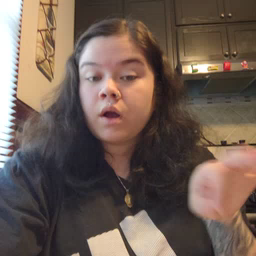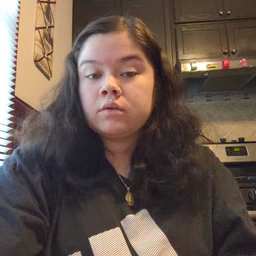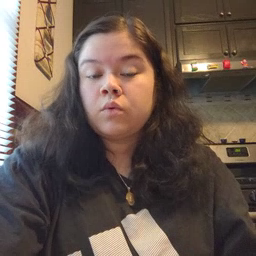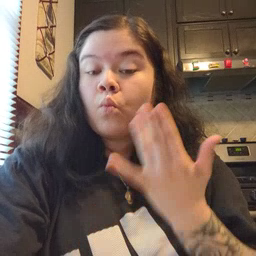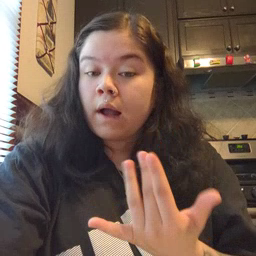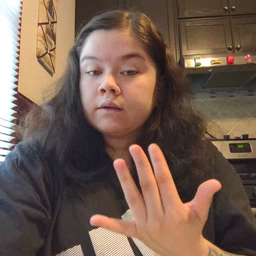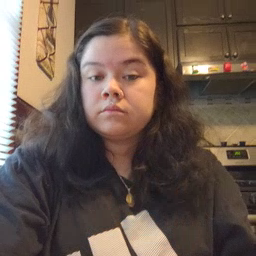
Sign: wait